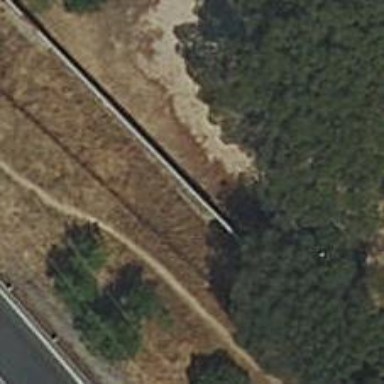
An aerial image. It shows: Fence with chain link type.